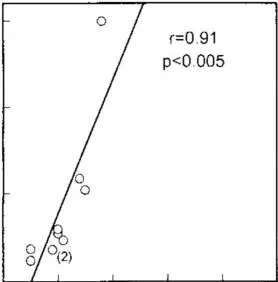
Serum estradiol correlated with maximum follicle diameter in normal women but not in women with Overt POI. (A) Each point represents the findings in 1 of 10 normal women with regular menses examined during the follicular phase. Two congruent points are noted by (2).
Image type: pathology (immunostaining)